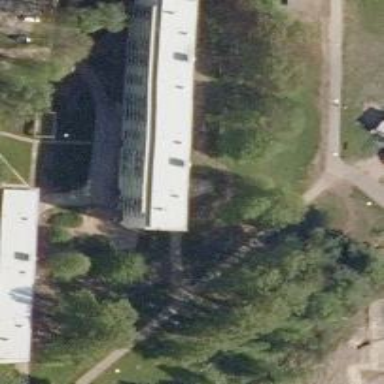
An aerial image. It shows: Footway tunnel passing through building.